Field crop: maize
Growth stage: 2
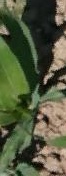
Species: maize